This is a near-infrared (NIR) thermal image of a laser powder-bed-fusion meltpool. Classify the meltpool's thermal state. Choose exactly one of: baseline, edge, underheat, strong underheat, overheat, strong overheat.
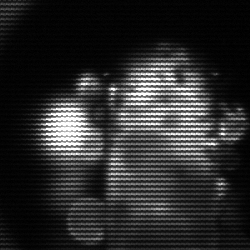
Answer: strong underheat